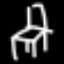
Label: chair